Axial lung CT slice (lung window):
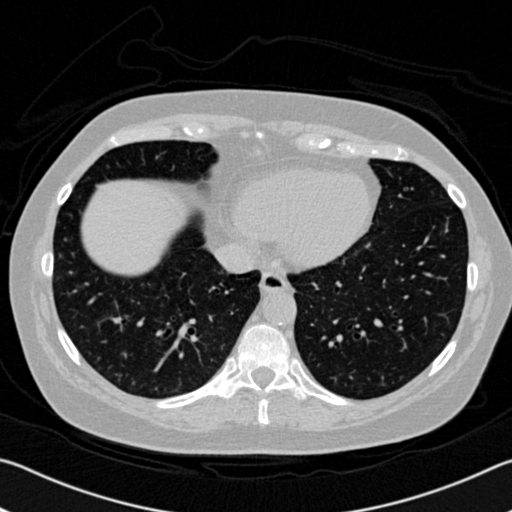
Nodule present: no